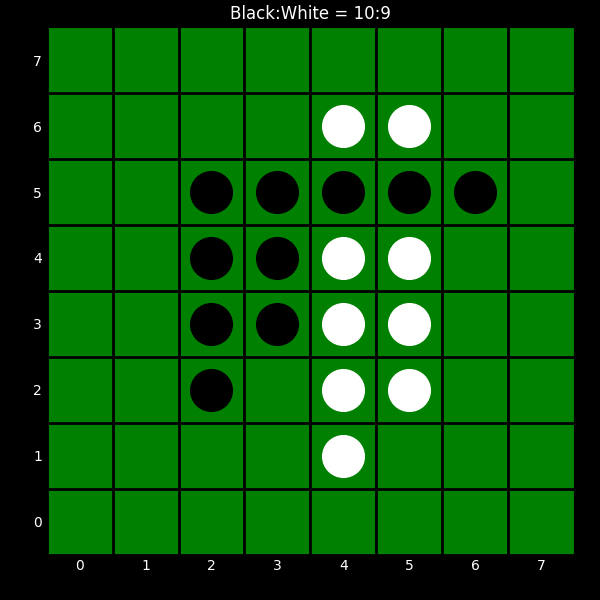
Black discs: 10
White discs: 9